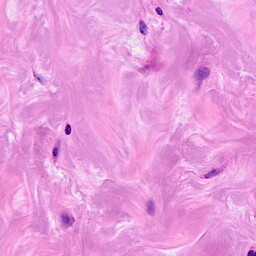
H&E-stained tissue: Breast